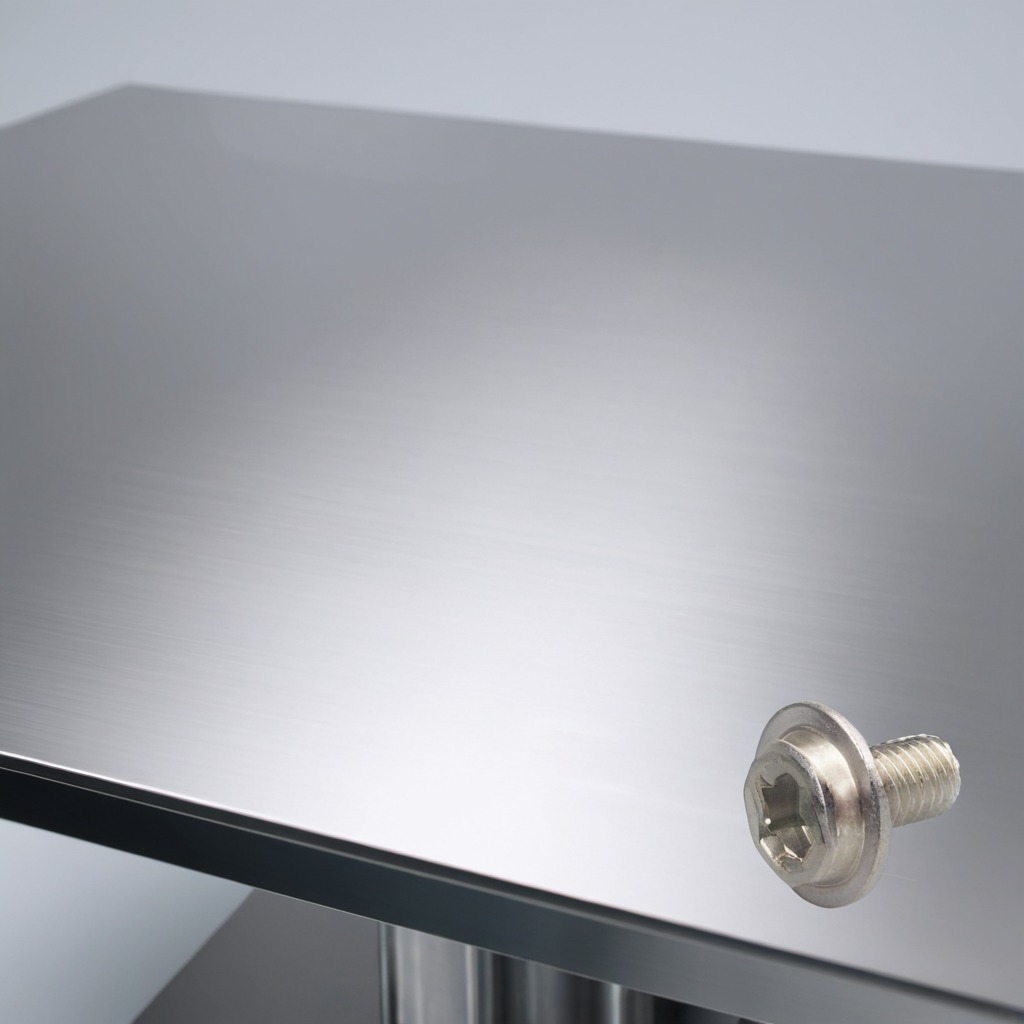
A metal screw is lying on a stainless steel table in a high-end prototyping lab.